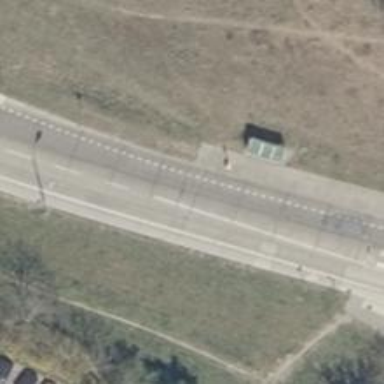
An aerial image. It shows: Secondary road with concrete surface. There are exclusive cycle lanes on both sides.